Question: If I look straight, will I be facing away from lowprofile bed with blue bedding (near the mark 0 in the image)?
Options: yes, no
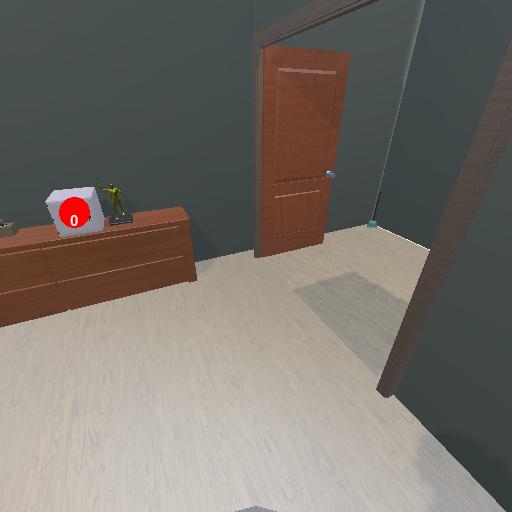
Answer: yes